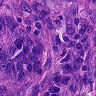
Metastatic tissue present: yes